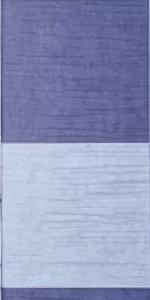
Label: Empty